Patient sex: M
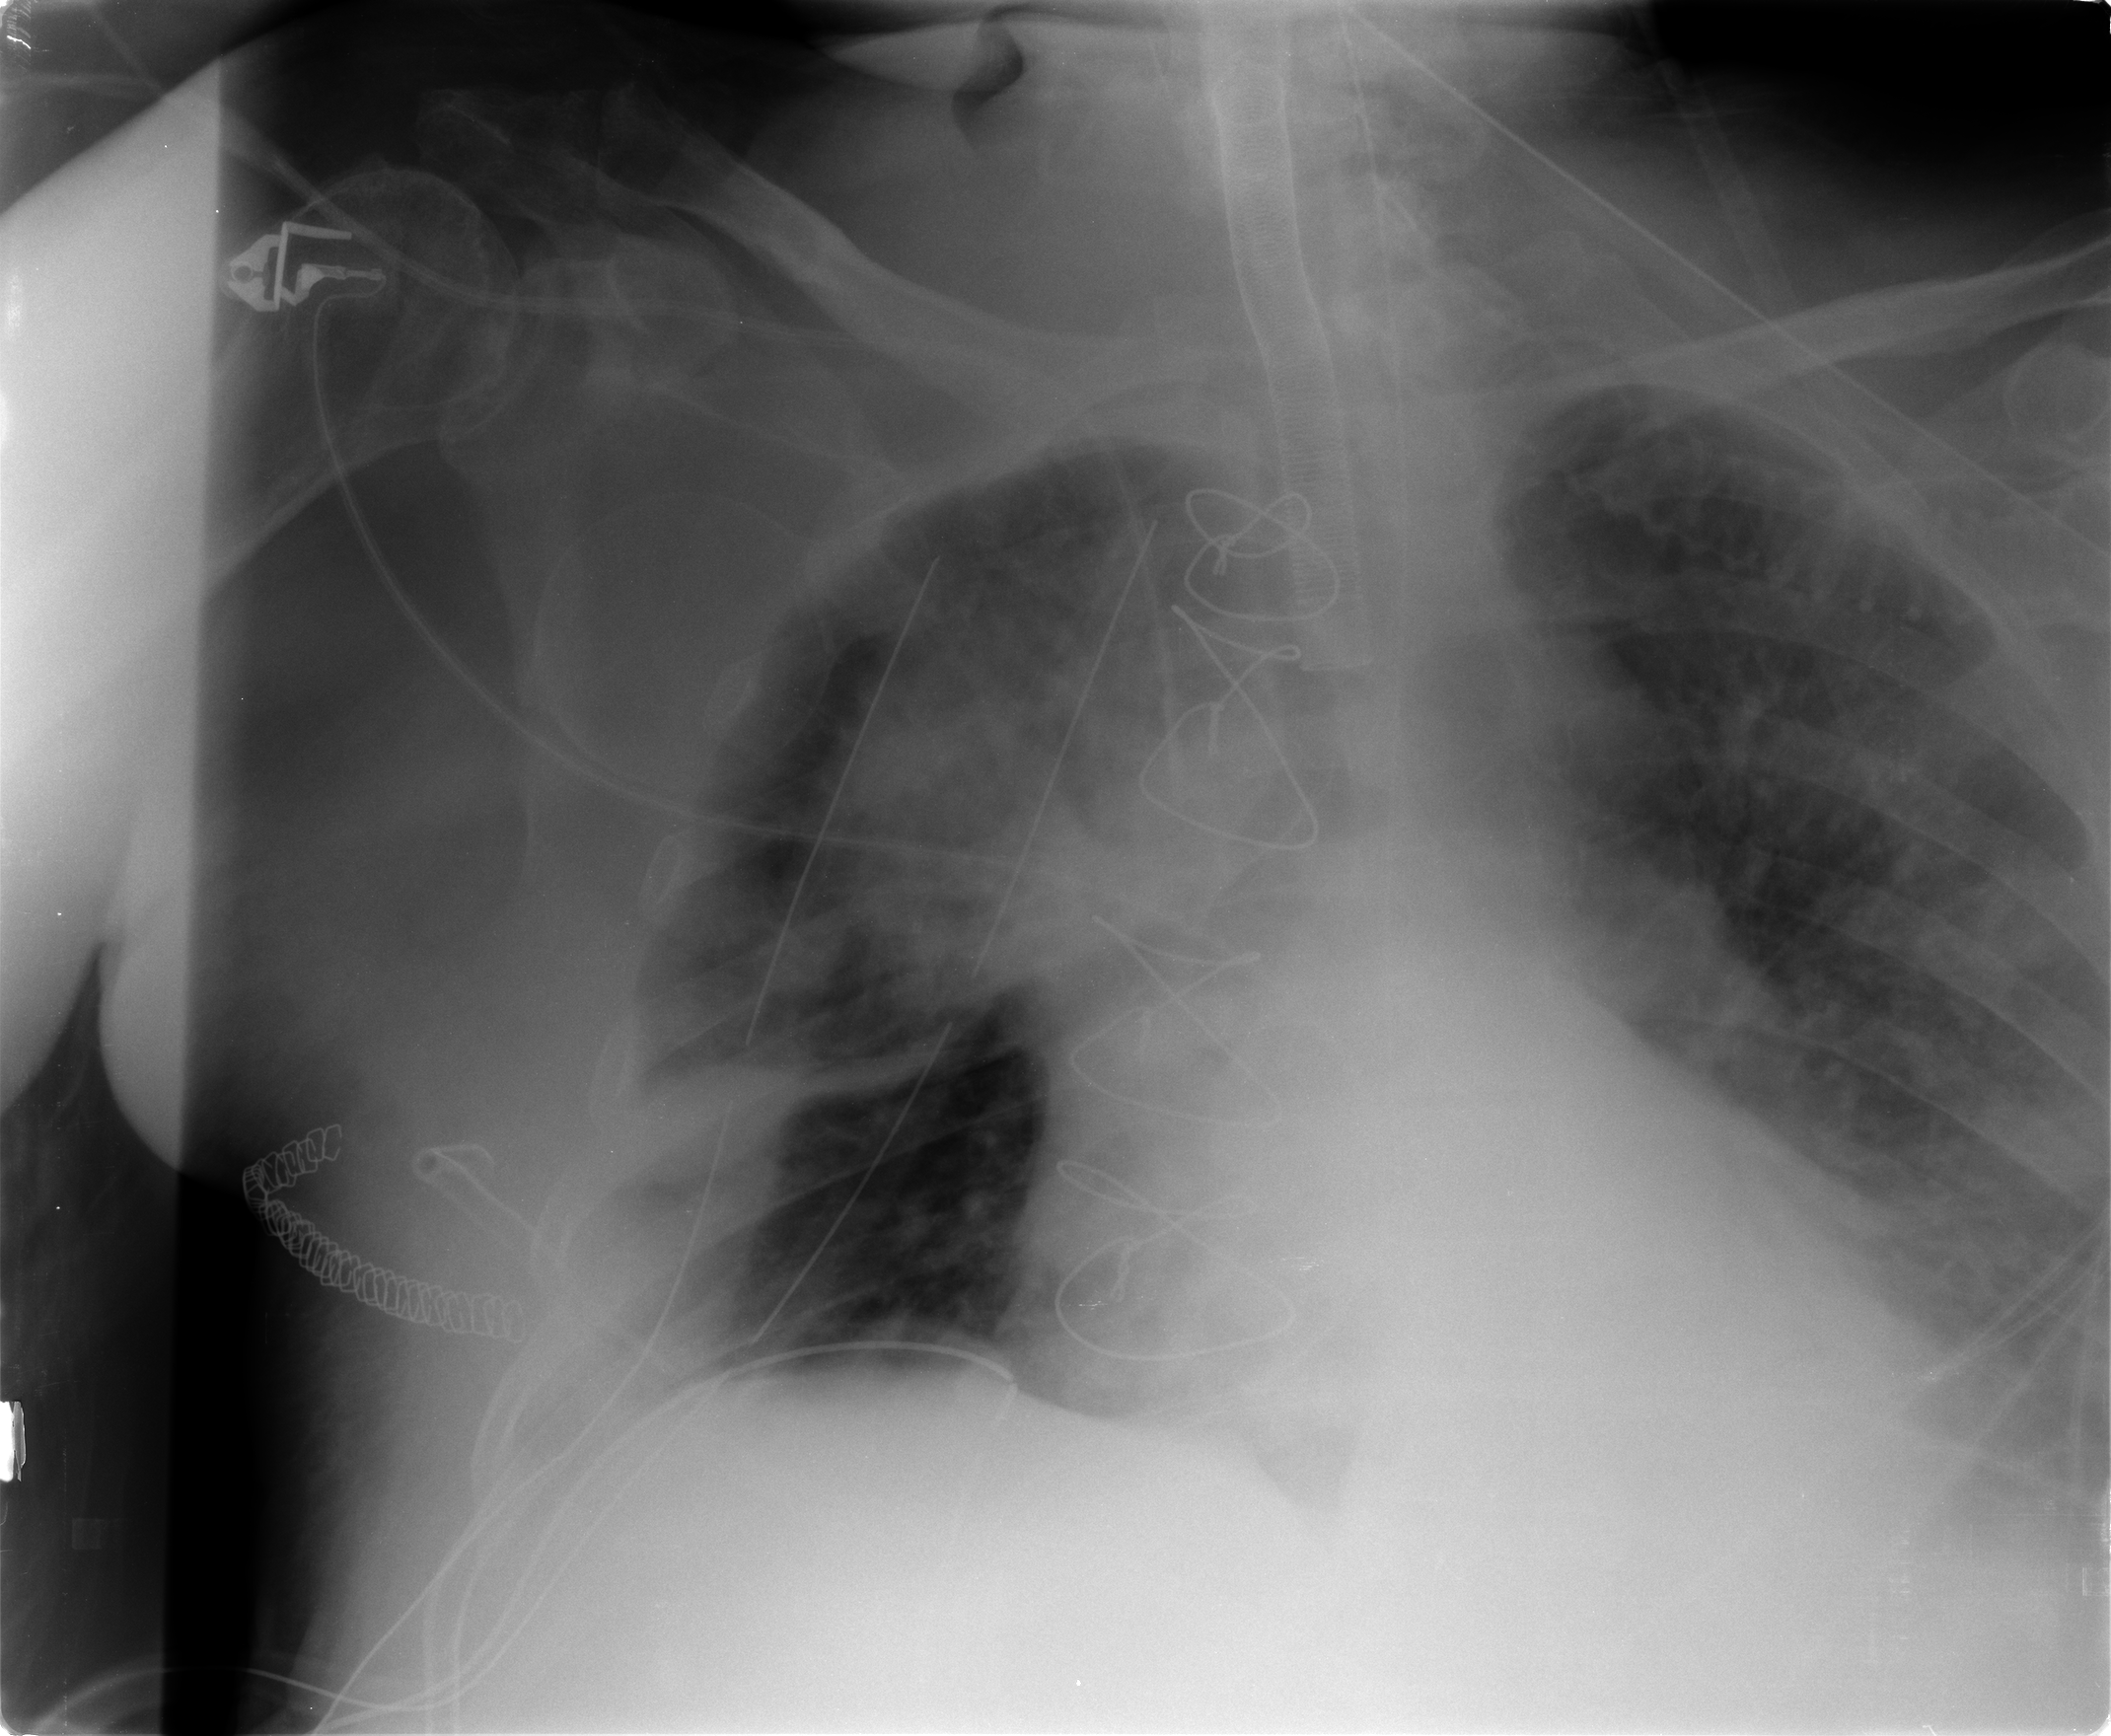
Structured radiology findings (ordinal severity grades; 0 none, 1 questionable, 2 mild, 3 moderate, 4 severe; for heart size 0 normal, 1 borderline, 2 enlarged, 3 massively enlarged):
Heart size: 2
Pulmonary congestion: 3
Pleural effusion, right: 2
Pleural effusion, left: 2
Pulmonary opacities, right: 3
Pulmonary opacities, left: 2
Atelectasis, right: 3
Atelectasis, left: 2